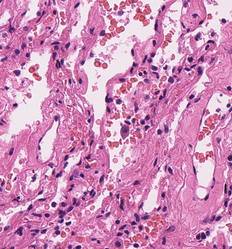
Tumor epithelial tissue: no
Tumor-associated stroma tissue: no
Normal tissue: yes